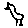
Label: bird